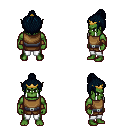
a pixel art fantasy rpg character, male body template, orc, green skin, leather chest armor, white pants, raven short topknot hairstyle, gold tiara, cloth bracers, four views (front, back, left, right), 2x2 character sprite sheet, small pixel art, hard edges, no anti-aliasing